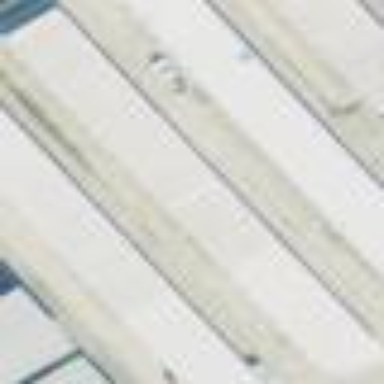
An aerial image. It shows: Storage rental shop located in building.